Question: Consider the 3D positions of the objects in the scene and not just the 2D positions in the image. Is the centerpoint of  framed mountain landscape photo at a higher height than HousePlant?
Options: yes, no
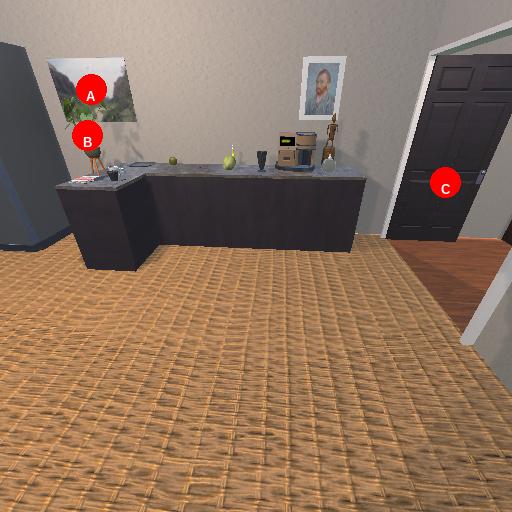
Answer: yes